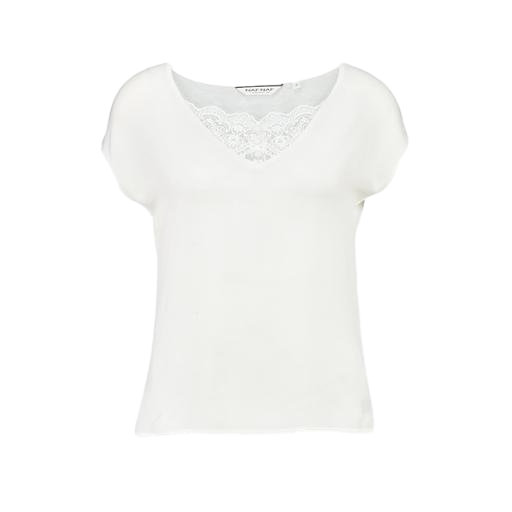
white lace-trim t-shirt, white lace-trimmed short-sleeved t-shirt, white v-neck t-shirt only macy, white background